Question: I am doing a project for school and need to roughly reproduce this fractal (in BGI):

I'm stuck trying to find a placement logic for the middle-sized triangles, as they have to be drawn into a for/while loop.
(I've drawn the main triangle and a circle on the each side of it.)
Any ideas are appreciated!
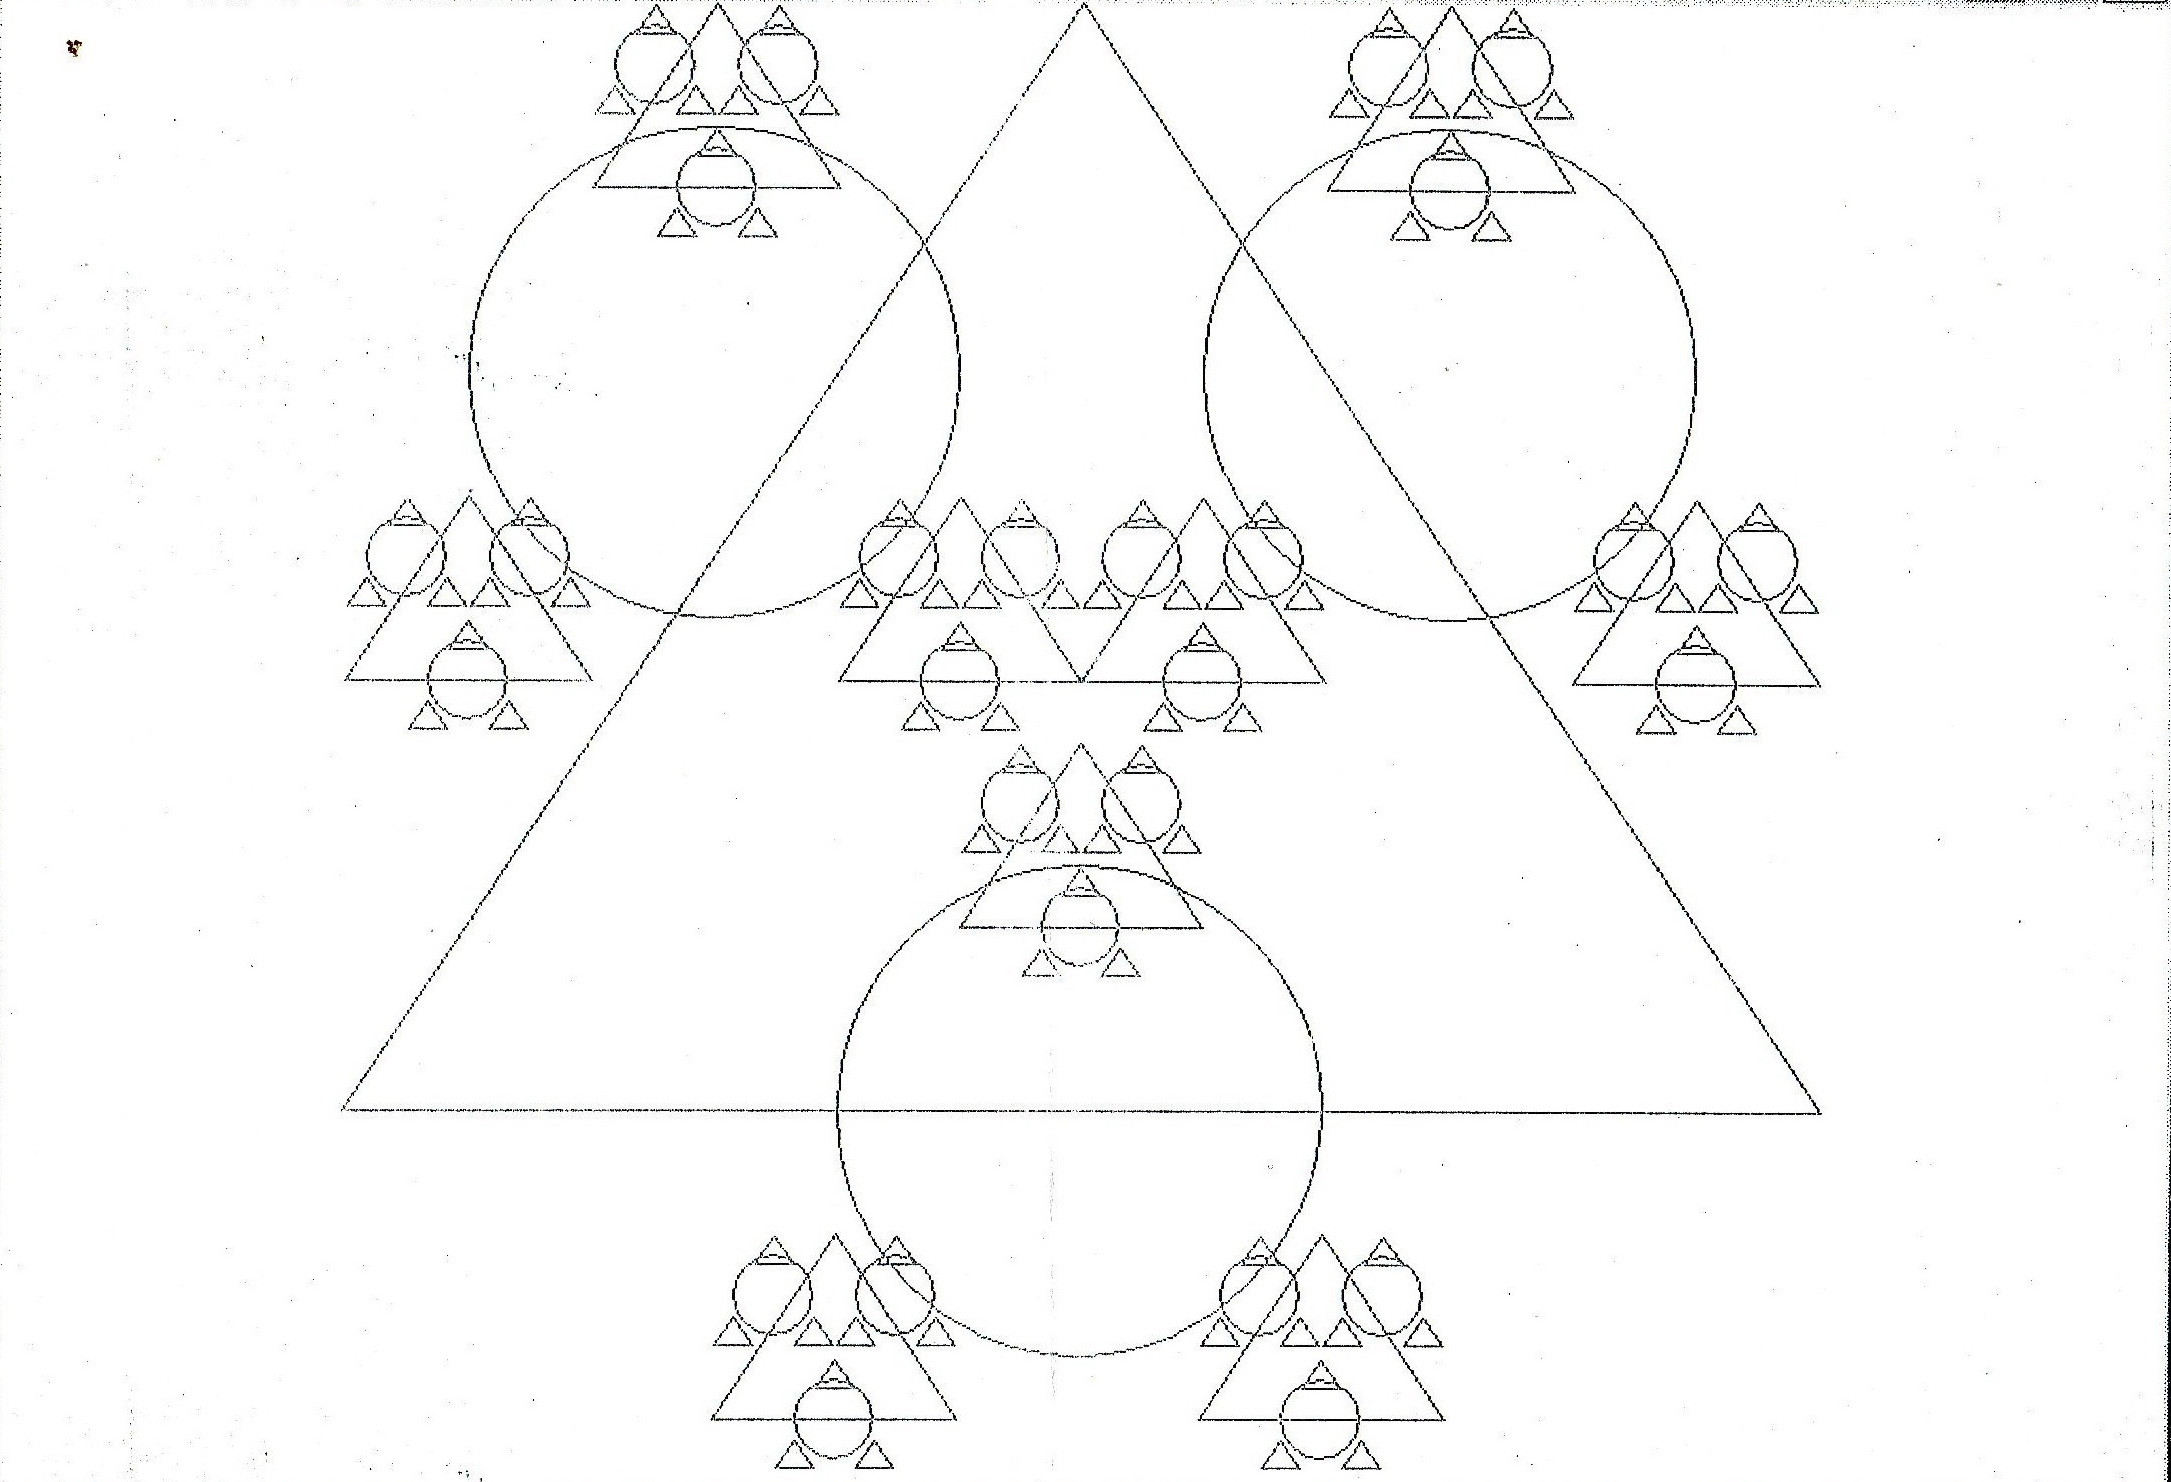
Answer: Definitely an IFS. IFS fractals use recursion.. It's like a tree structure, where each branch can have side branches and these can yet again have smaller side branches of their own. In (C-like) pseudocode it would look something like:
'''
draw_triangle(vector2d pos, float scale, int depth)
{
if (depth < MAX_DEPTH) return;
/* actual graphics code for the triangle goes here.. use pos and scale */
/* compute center positions for circles side1_pos, side2_pos, etc... */
draw_circle(side1_pos, 0.5*scale, depth+1);
draw_circle(side2_pos, 0.5*scale, depth+1);
draw_circle(side3_pos, 0.5*scale, depth+1);
}
draw_circle(vector2d pos, float scale, int depth)
{
if (depth < MAX_DEPTH) return;
/* actual graphics code for the circle goes here.. use pos and scale */
/* compute center positions for triangles side1_pos, side2_pos, etc... */
draw_triangle(side1_pos, 0.5*scale, depth+1);
draw_triangle(side2_pos, 0.5*scale, depth+1);
draw_triangle(side3_pos, 0.5*scale, depth+1);
}
'''